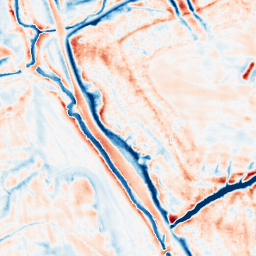
Category: edge_preserving
Decomposition family: bilateral
Decomposition parameters: d: 21
sigma_color: 25
sigma_space: 100
Upsampling method: sinc_blackman
Upsampling parameters: scale: 4
kernel_size: 8
Upsampling scale: 4